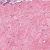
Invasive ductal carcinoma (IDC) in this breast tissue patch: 0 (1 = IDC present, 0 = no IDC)